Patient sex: M
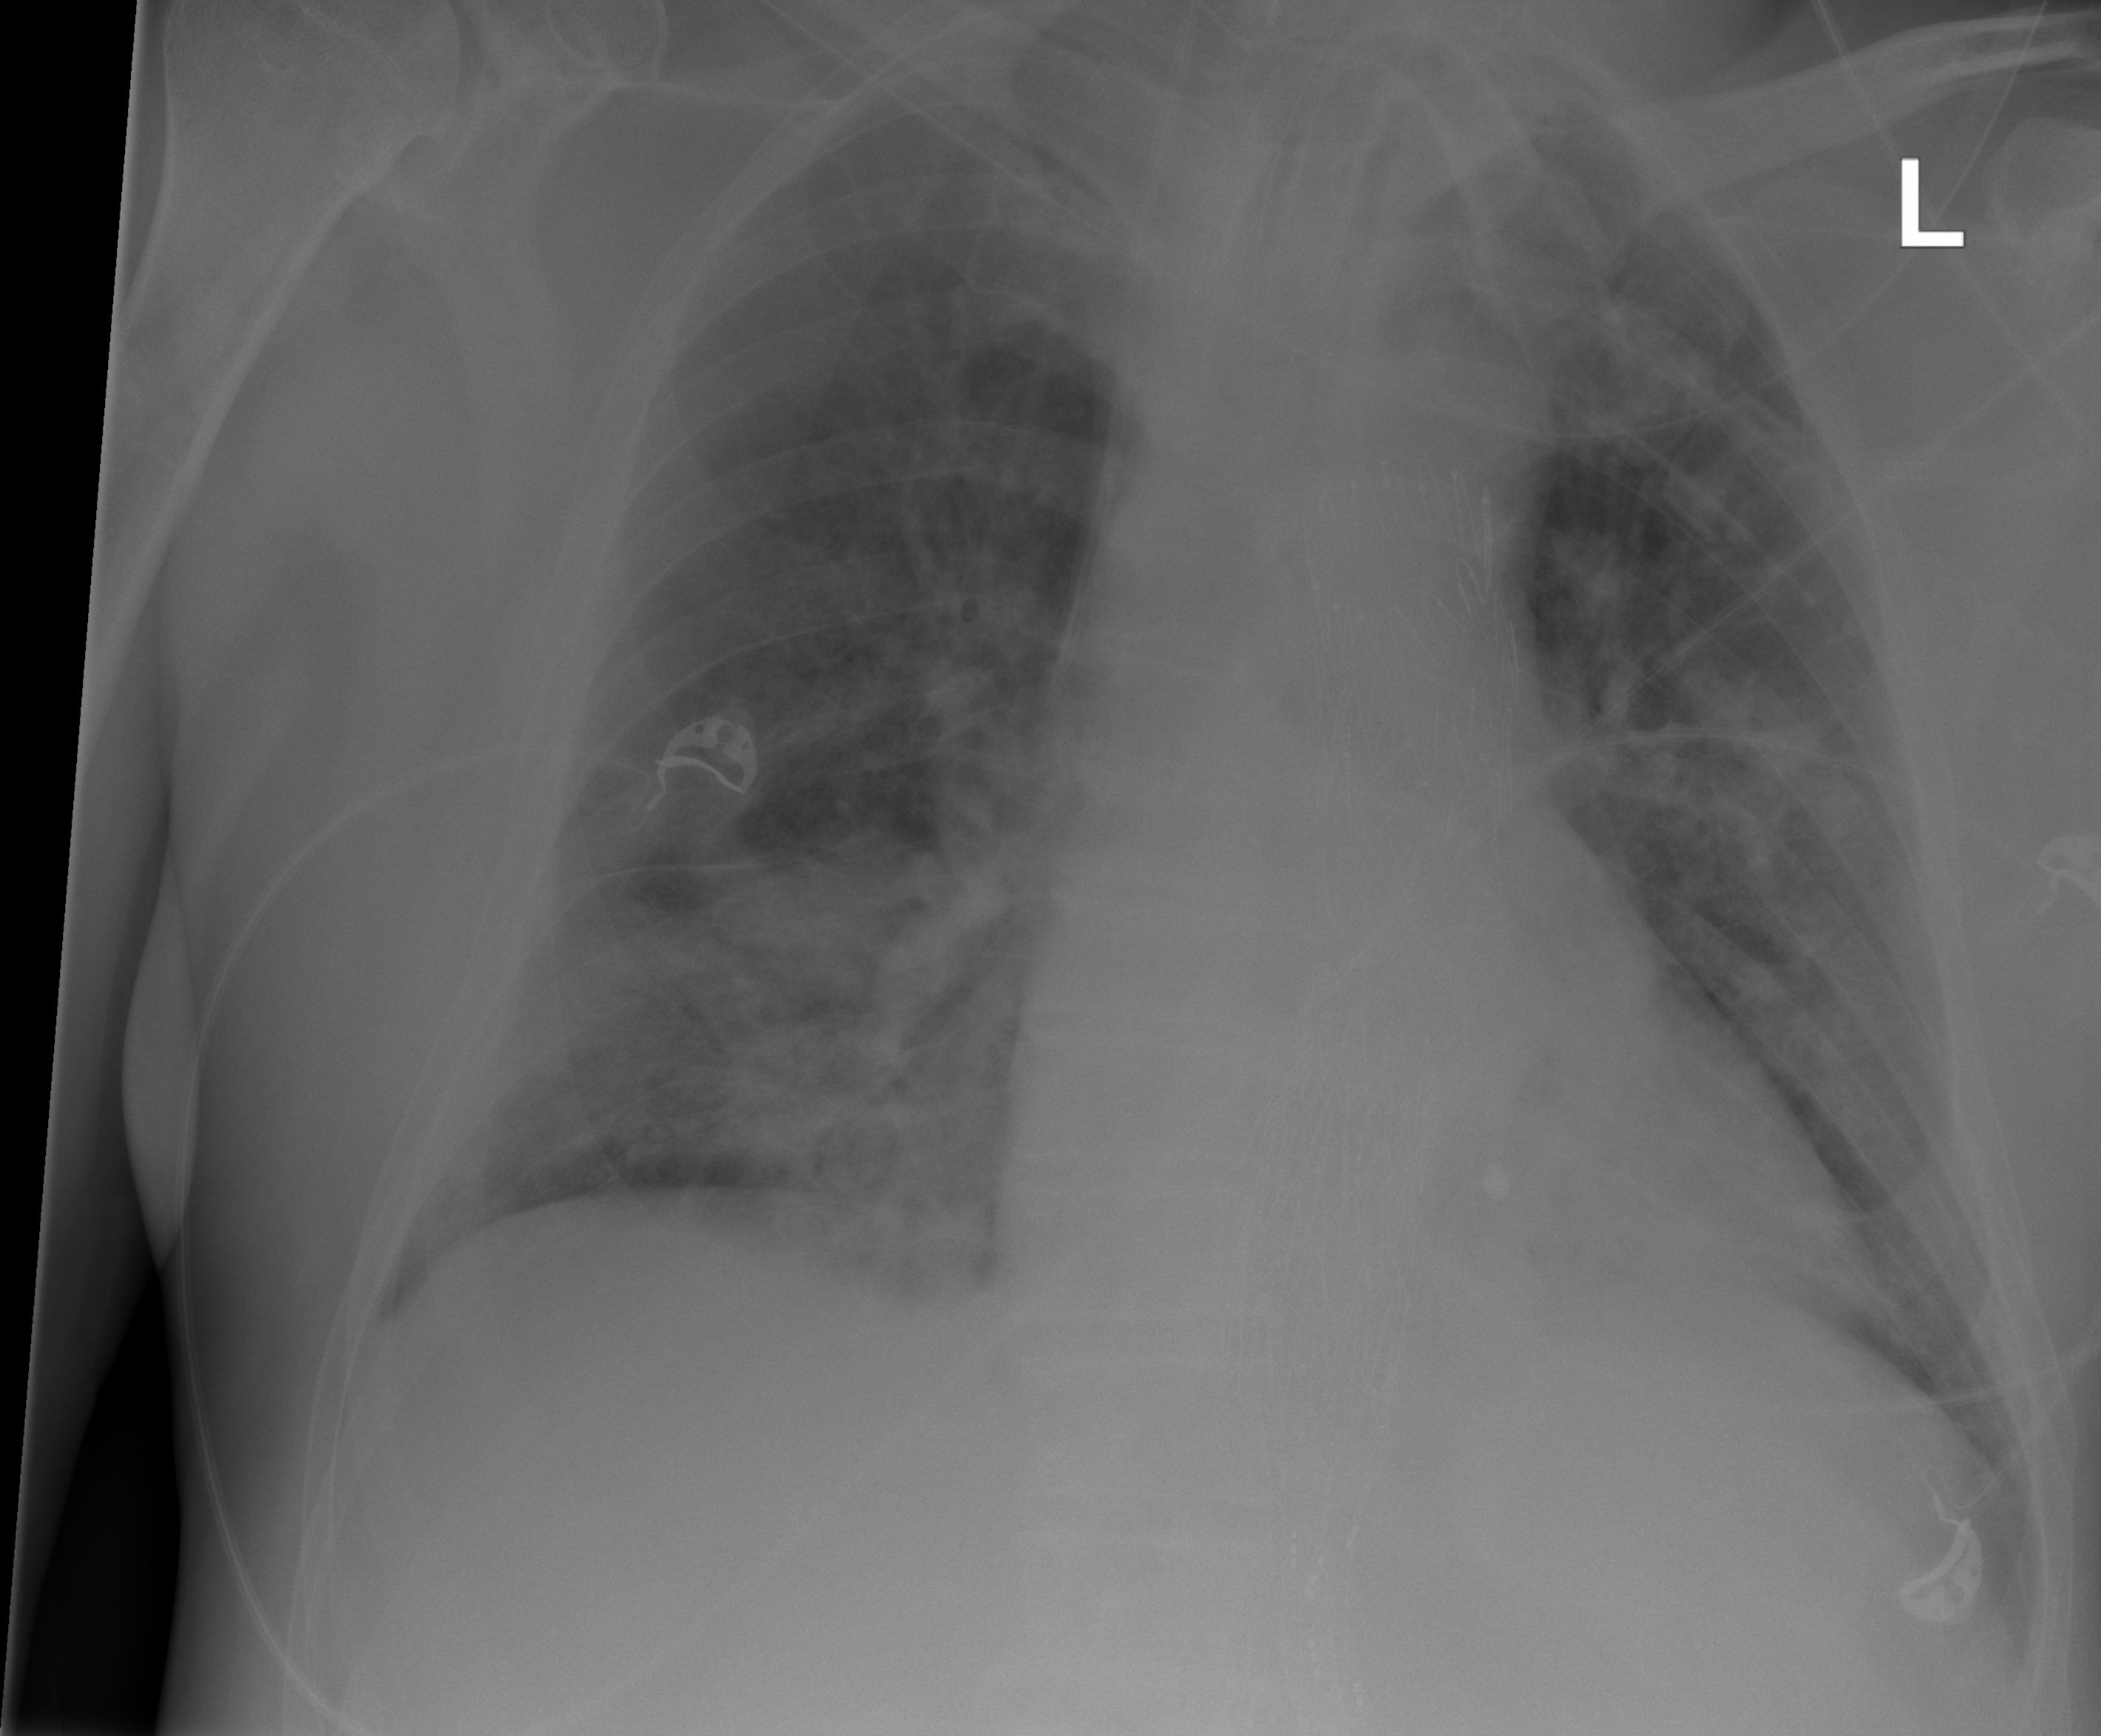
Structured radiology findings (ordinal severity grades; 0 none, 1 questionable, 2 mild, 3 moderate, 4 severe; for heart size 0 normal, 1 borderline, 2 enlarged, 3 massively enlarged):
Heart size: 0
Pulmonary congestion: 2
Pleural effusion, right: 0
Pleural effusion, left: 0
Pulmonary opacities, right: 2
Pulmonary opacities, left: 2
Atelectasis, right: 0
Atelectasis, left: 0